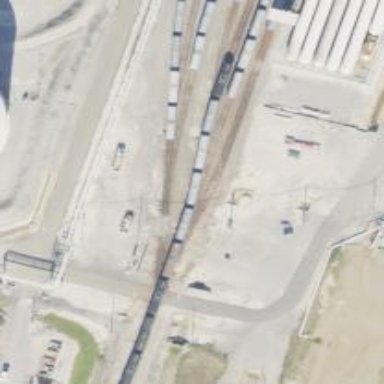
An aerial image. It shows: Rail spur service.